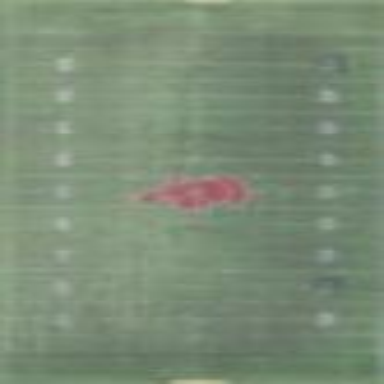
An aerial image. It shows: American football pitch for leisure and sport activities.